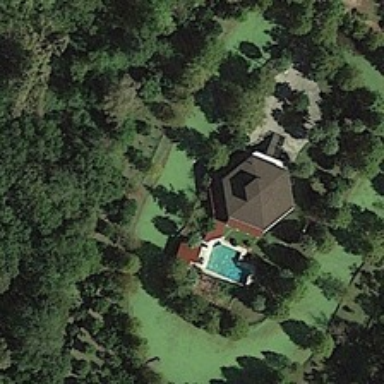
Many green trees are around a building with a swimming pool .